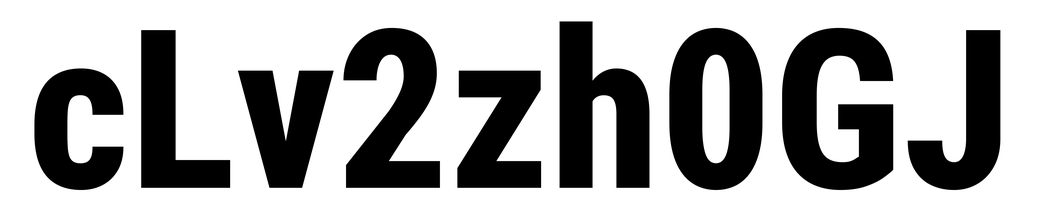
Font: Roboto_Condensed_ExtraBold